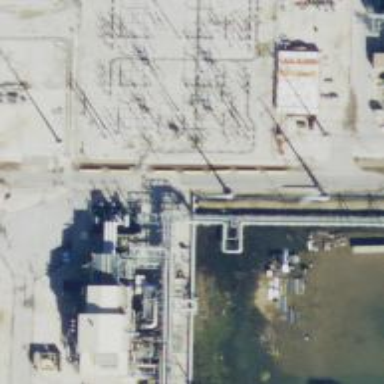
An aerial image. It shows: Switch used for power control.